Field crop: maize
Growth stage: 2
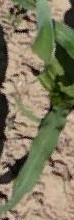
Species: maize